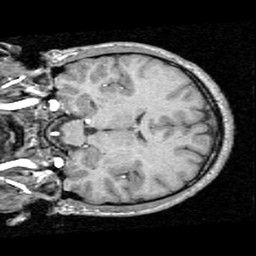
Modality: T1w
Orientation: coronal
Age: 25
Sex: male